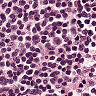
Metastatic tissue present: no